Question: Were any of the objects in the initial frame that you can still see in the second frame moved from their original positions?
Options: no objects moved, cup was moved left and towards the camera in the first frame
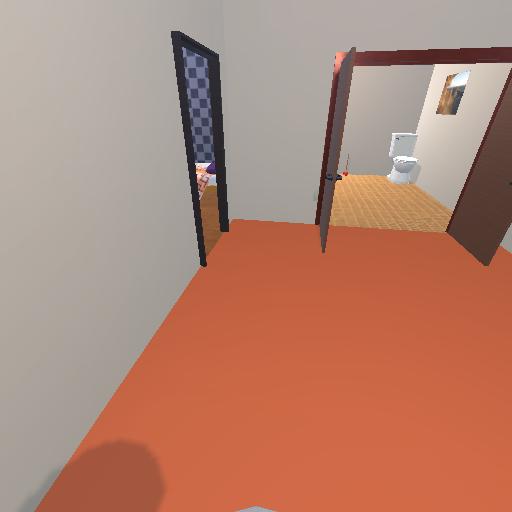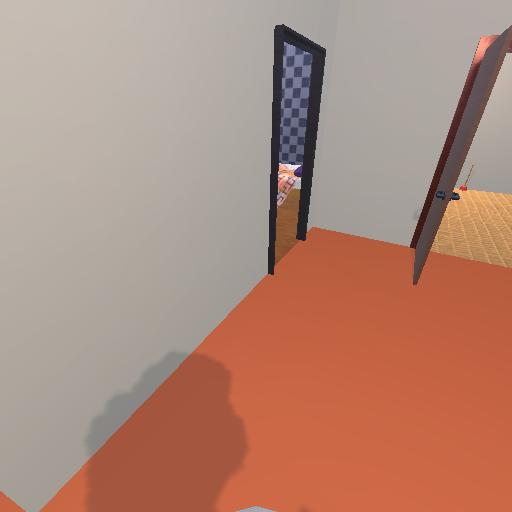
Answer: no objects moved